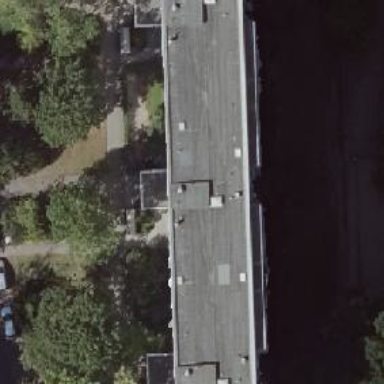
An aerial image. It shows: Apartment building with flat roof.